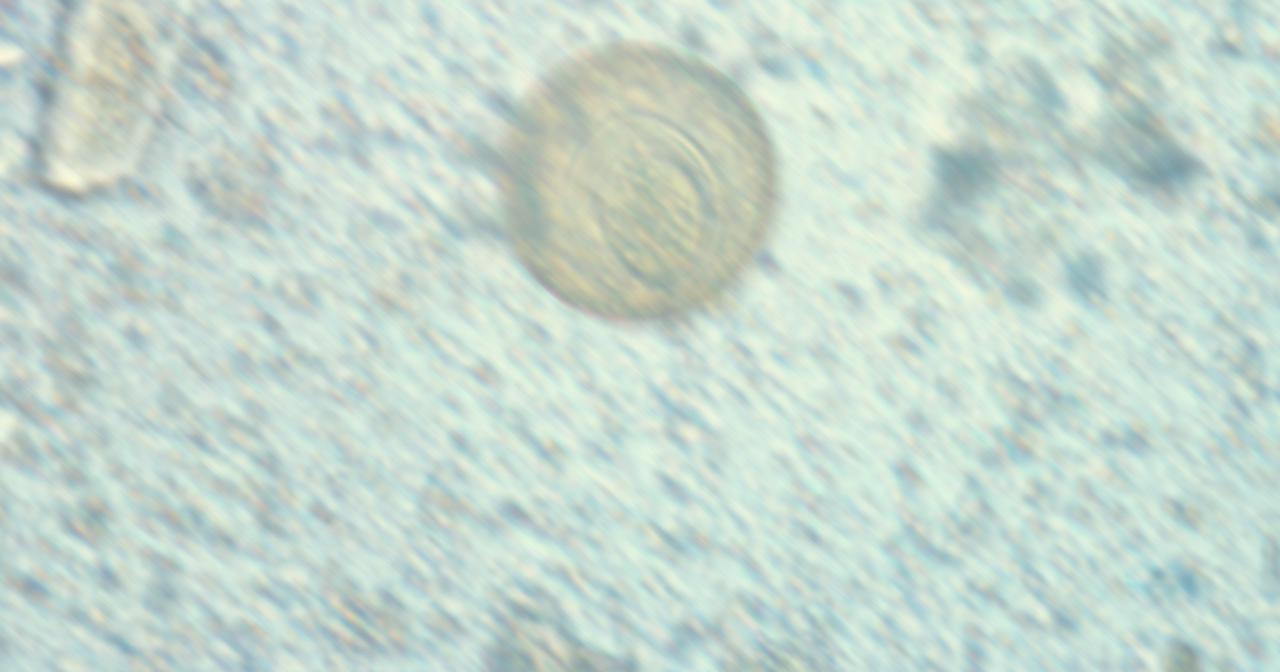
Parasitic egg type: Hymenolepis diminuta